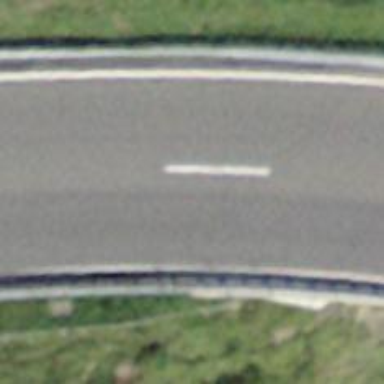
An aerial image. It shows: Motorway bridge with asphalt surface.